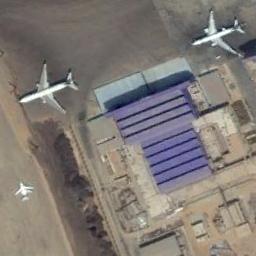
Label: airplane